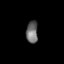
Tissue: lung
Cell type: Endothelial cells
Senescence score: 0.5789
Nuclear area (px): 252
Mean DAPI intensity: 109.131